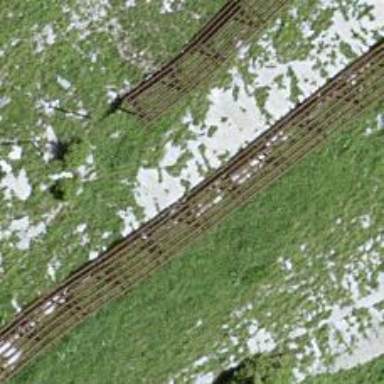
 designed to mitigate snow accumulations in specific area."